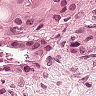
Metastatic tissue present: yes